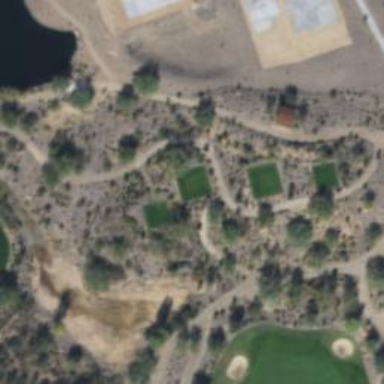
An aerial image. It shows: Path used for both walking and golf.